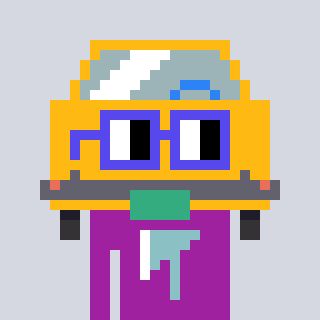
a pixel art character with square blue glasses, a taxi-shaped head and a magenta-colored body on a cool background